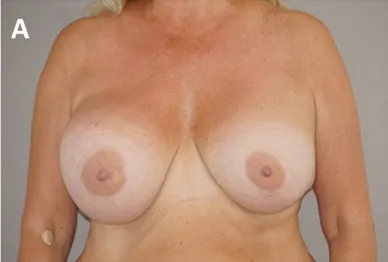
Preoperative and postoperative views. Preoperative imaging: frontal.
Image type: medical_photograph (other_medical_photograph)